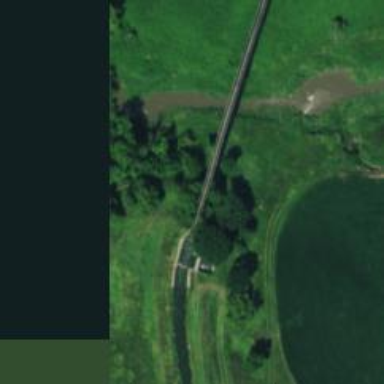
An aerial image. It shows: Viaduct bridge over canal.